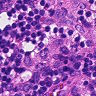
Metastatic tissue present: no